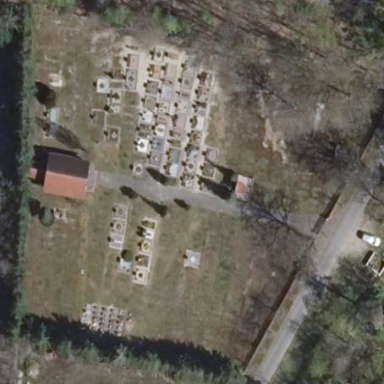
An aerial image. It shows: Cemetery.